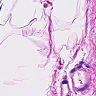
Metastatic tissue present: no